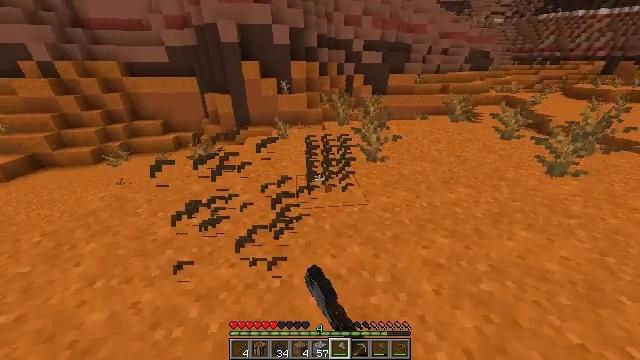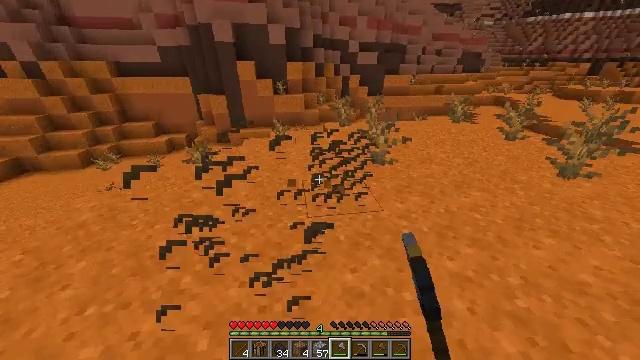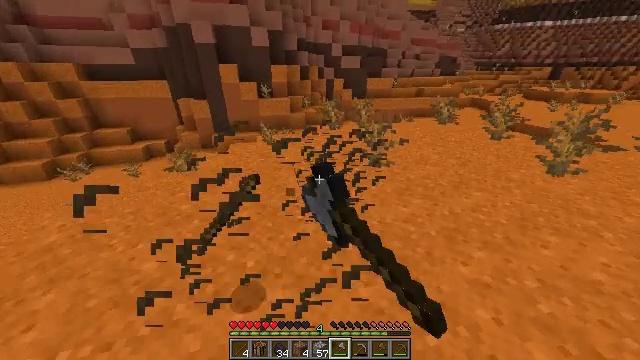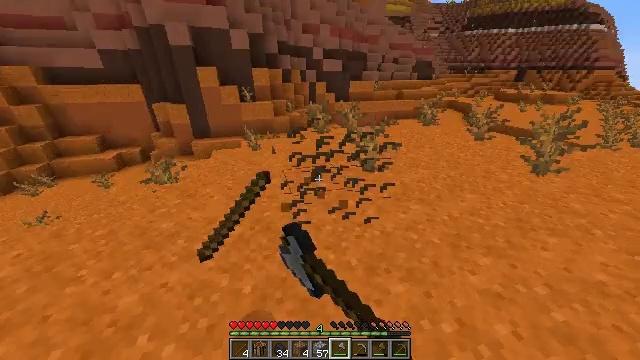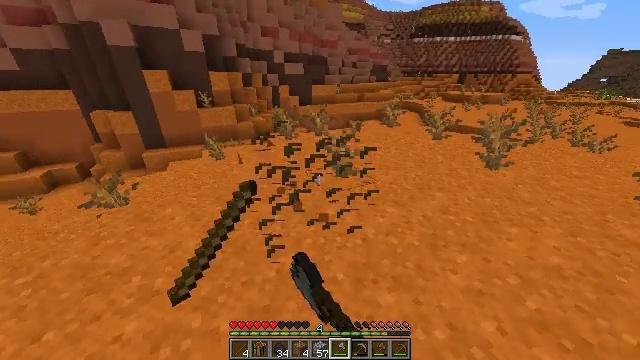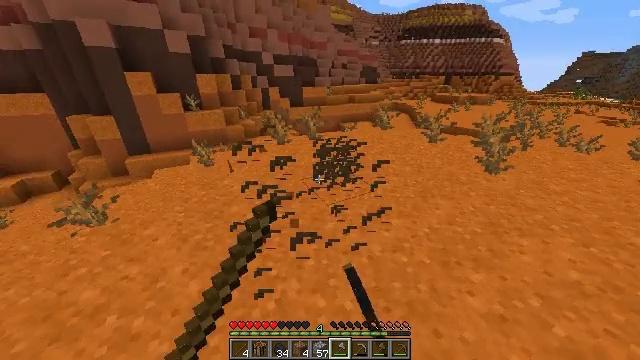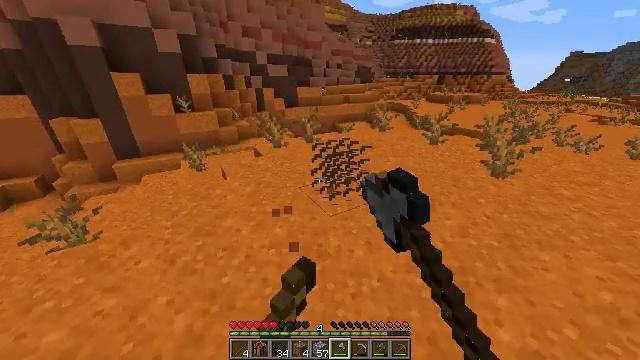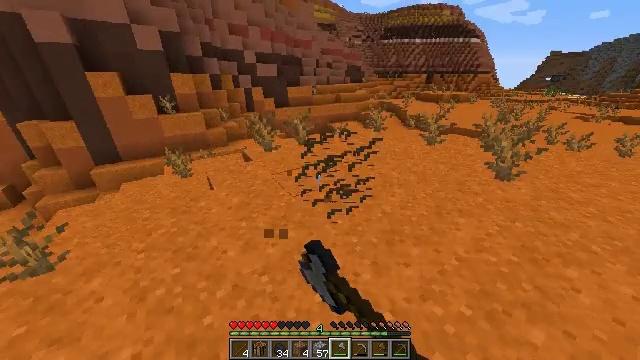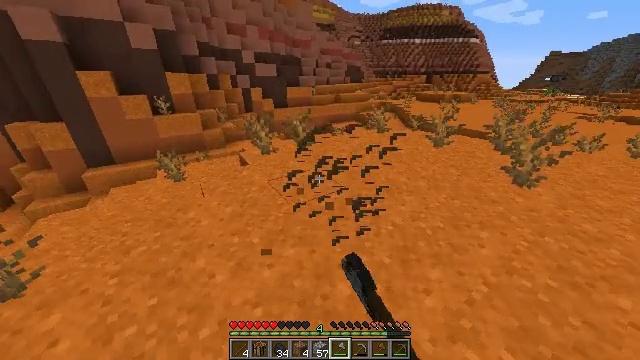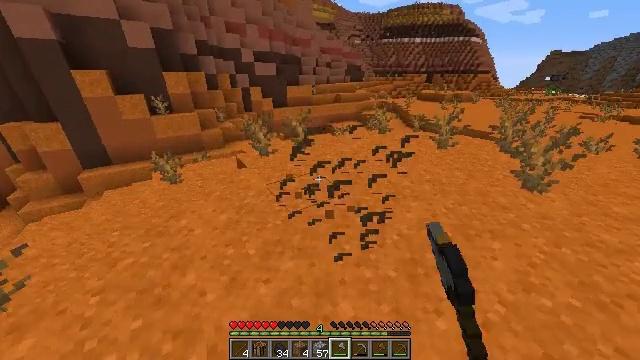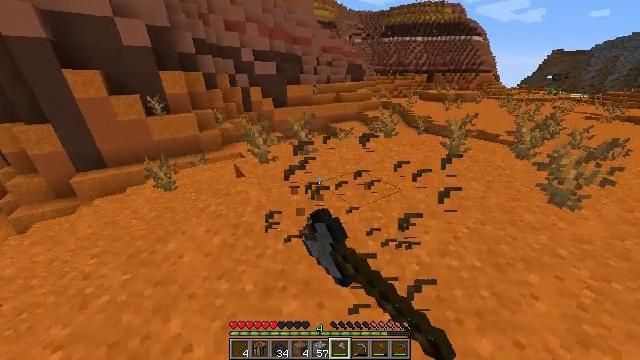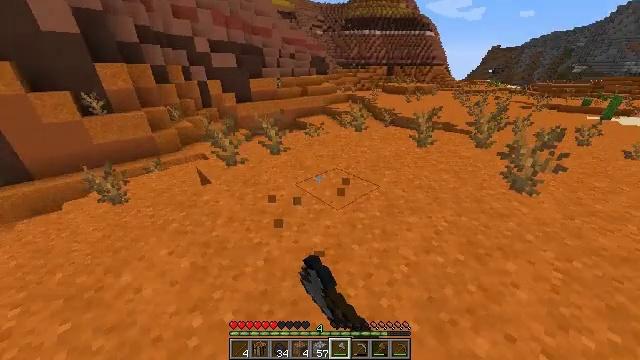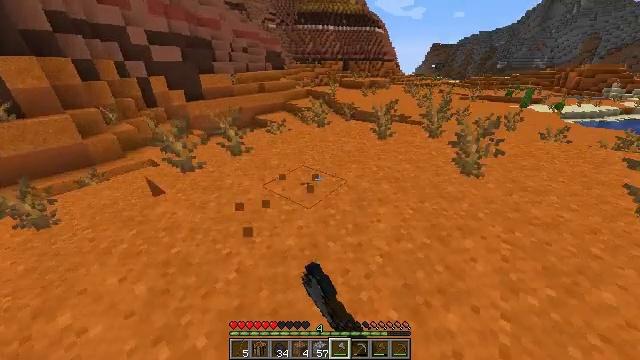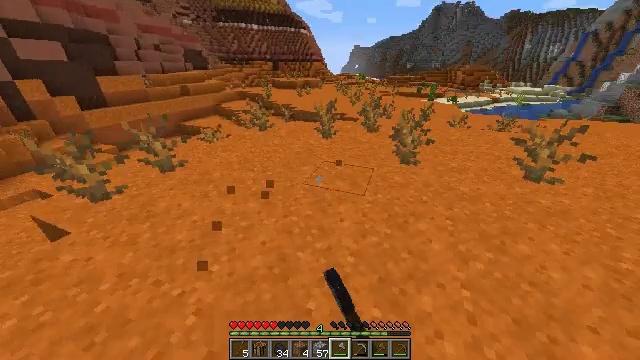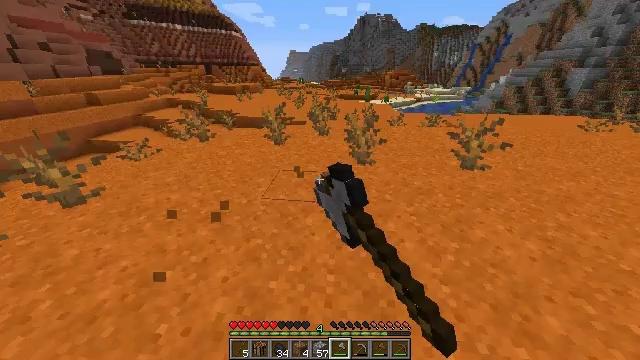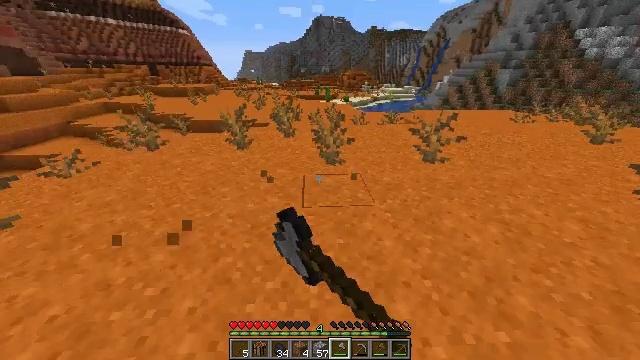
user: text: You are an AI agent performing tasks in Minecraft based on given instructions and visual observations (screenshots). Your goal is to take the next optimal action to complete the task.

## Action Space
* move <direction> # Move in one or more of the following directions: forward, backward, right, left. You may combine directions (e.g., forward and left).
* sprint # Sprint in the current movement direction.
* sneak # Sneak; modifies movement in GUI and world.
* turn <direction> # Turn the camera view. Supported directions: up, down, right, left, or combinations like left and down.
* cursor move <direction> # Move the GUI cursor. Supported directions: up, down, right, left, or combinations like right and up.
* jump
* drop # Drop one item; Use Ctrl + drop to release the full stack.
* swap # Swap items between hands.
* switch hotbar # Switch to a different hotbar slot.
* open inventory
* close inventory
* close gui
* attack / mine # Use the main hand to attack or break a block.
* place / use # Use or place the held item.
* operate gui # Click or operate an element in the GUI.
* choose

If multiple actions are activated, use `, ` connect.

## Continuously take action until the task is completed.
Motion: motion action
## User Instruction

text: Left click to mine the dead bush.
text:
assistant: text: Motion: move forward and move left, turn right, attack / mine
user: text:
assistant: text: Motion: move forward and move left, turn right, attack / mine
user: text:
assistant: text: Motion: move forward, turn right, attack / mine
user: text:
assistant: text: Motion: move forward, turn right, attack / mine
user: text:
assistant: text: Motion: move forward, turn right, attack / mine
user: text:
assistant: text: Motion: move forward, turn right, attack / mine
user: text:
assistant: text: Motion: move forward, turn right, attack / mine
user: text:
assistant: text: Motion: move forward, attack / mine
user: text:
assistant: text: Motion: move forward, attack / mine
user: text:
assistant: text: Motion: move forward and move left, attack / mine
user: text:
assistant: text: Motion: move forward and move left, turn right and down, attack / mine
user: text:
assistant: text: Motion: move forward and move left, turn right and down, attack / mine
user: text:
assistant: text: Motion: move forward, turn right, attack / mine
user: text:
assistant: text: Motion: move forward, turn right, attack / mine
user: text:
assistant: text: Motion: move forward, turn right, attack / mine
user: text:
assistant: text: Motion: move forward, turn right and up, attack / mine
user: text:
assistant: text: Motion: move forward, attack / mine
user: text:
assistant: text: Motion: move forward, attack / mine
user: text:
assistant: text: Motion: move forward, attack / mine
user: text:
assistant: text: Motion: move forward, attack / mine
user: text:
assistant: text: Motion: move forward, attack / mine
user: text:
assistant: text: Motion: move forward, turn left, attack / mine
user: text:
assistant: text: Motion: move forward, turn left, attack / mine
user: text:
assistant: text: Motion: move forward, turn left, attack / mine
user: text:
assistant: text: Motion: move forward, turn left, attack / mine
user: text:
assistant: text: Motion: move forward, turn left, attack / mine
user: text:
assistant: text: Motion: move forward, turn left, attack / mine
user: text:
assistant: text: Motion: move forward, attack / mine
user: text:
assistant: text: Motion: move forward, turn right and up, attack / mine
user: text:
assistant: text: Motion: move forward, turn right, attack / mine